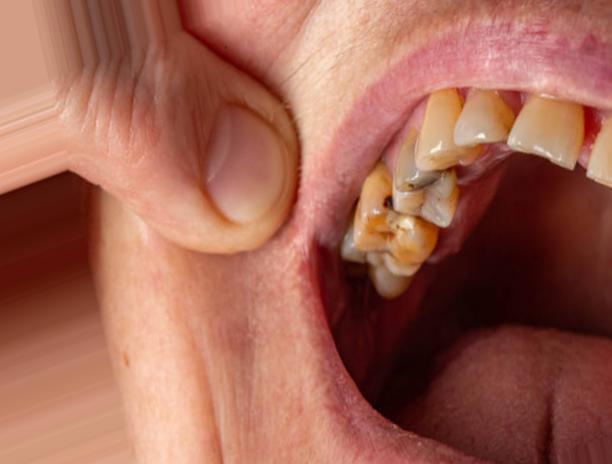
Condition: Caries